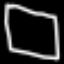
Label: square